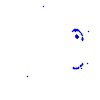
Particle: pion